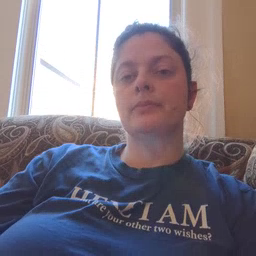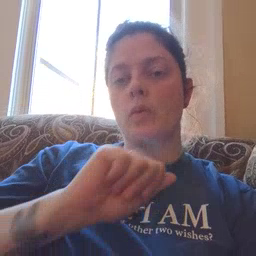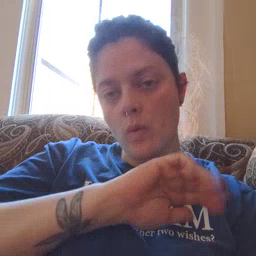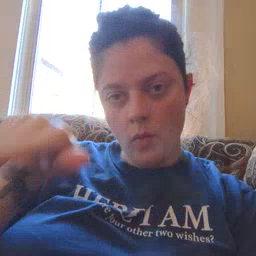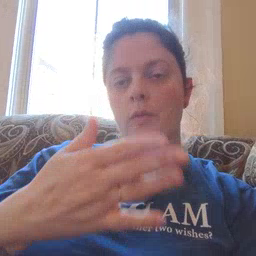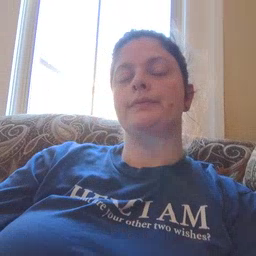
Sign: all